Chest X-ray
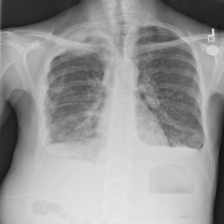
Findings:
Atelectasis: negative
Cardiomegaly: negative
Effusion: positive
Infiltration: negative
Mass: negative
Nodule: negative
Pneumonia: negative
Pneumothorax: negative
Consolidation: negative
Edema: negative
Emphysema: negative
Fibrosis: negative
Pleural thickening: negative
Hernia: negative